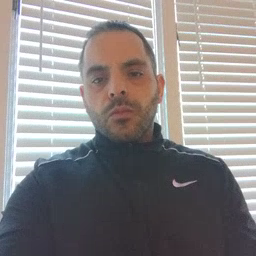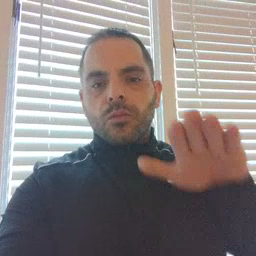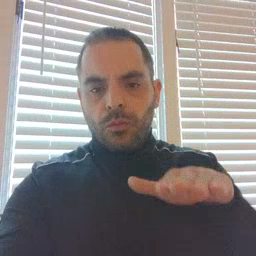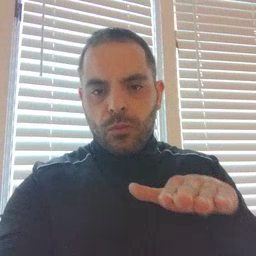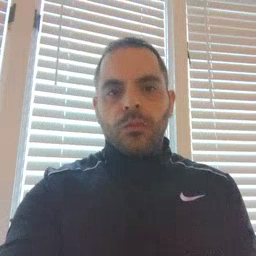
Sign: child